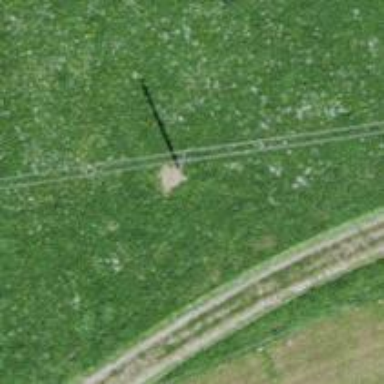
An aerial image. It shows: Minor power line.